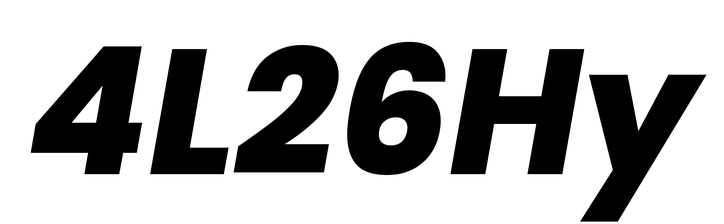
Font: Poppins-ExtraBoldItalic